Field crop: maize
Growth stage: 2
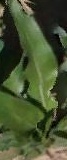
Species: maize